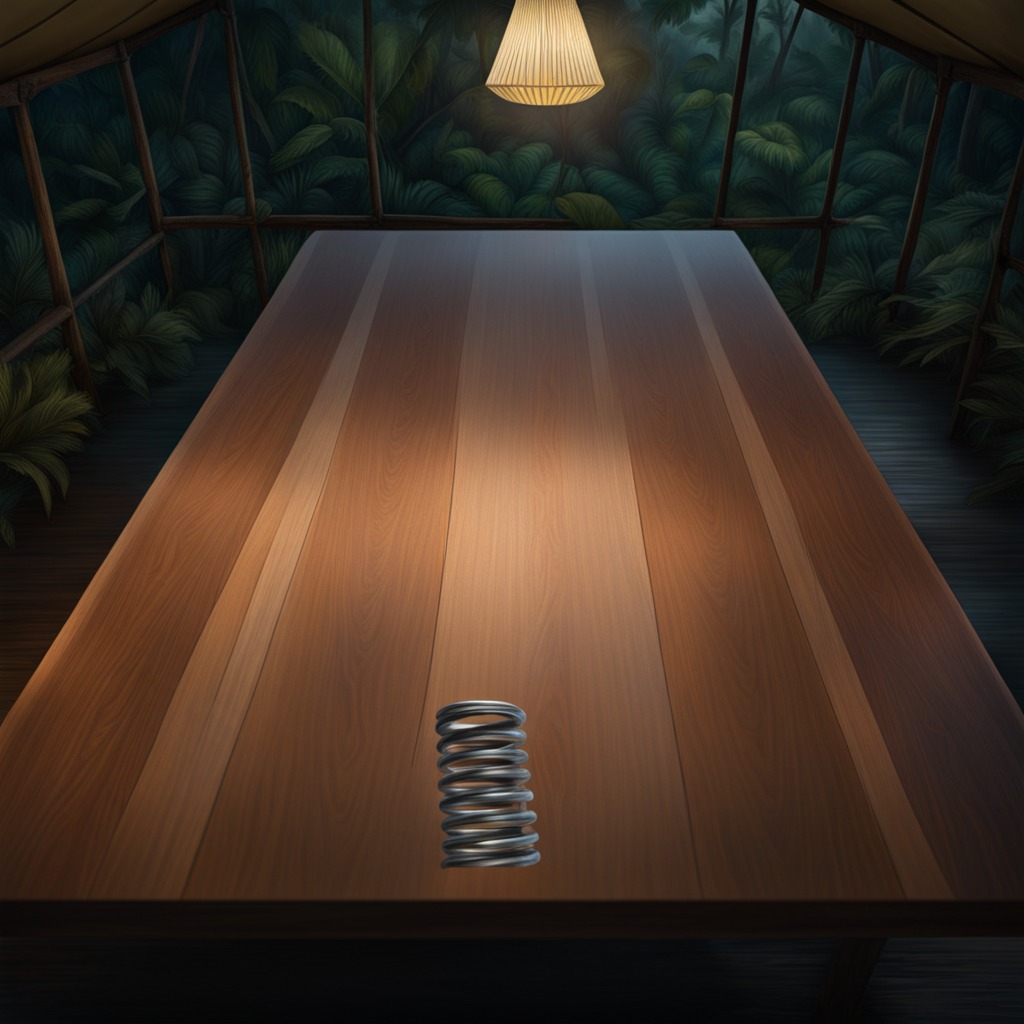
A coiled metal spring is lying on a wooden table inside a jungle field workshop tent at night.